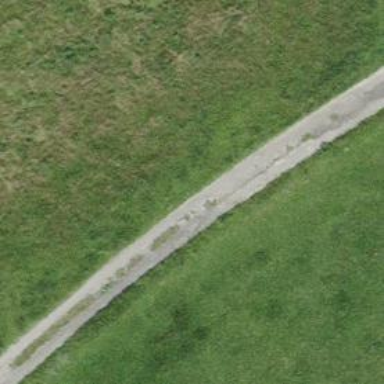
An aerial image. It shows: Unpaved track with grade 3 track type.